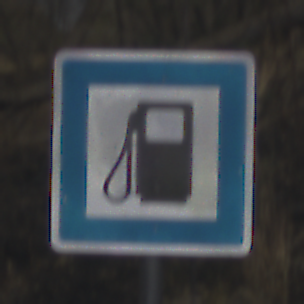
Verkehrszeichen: Tankstelle
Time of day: Midday
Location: Outdoor (Nature)
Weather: Clear
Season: NotSpecified
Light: Natural